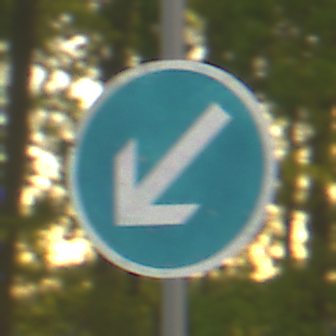
Verkehrszeichen: VorgeschriebeneVorbeifahrtLinks
Umgebung: Outdoor, RoadRail
Tageszeit: SunriseSunset
Wetter: Clear
Licht: Natural
Jahreszeit: NotSpecified
Kontrast: LowContrast